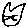
Label: cat